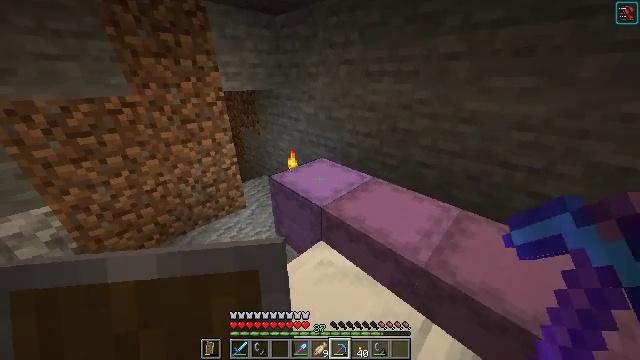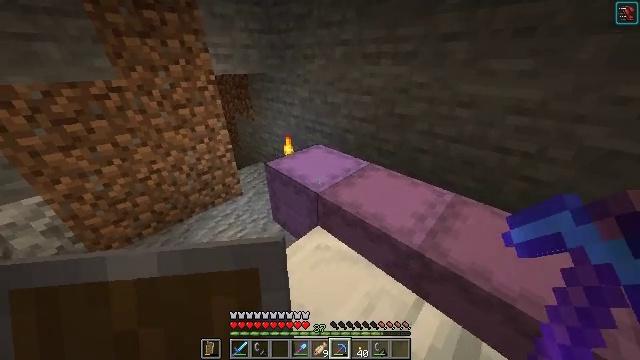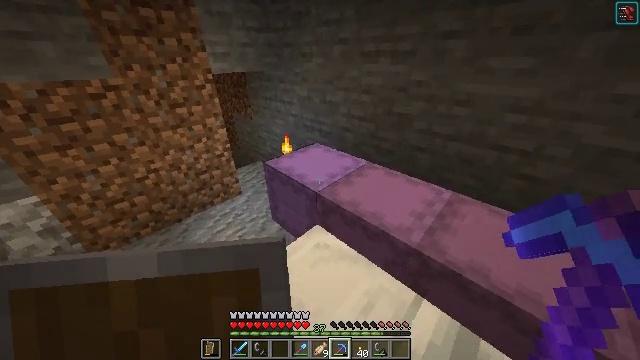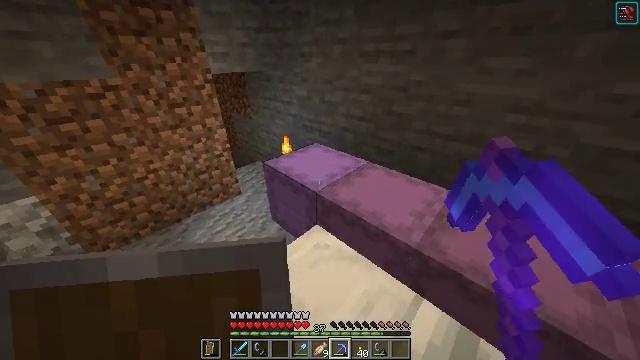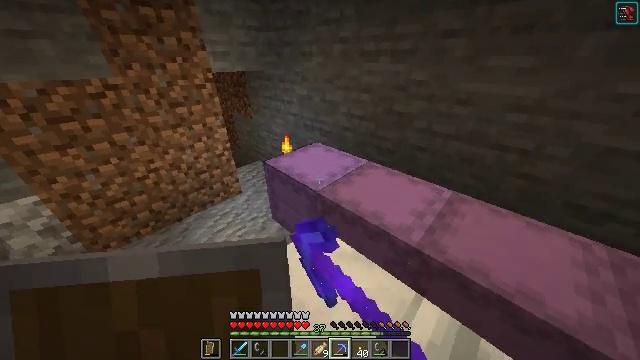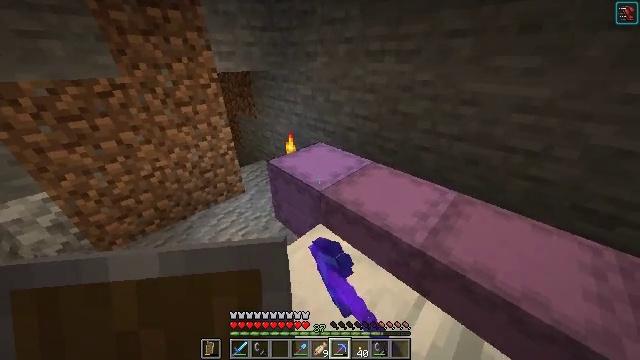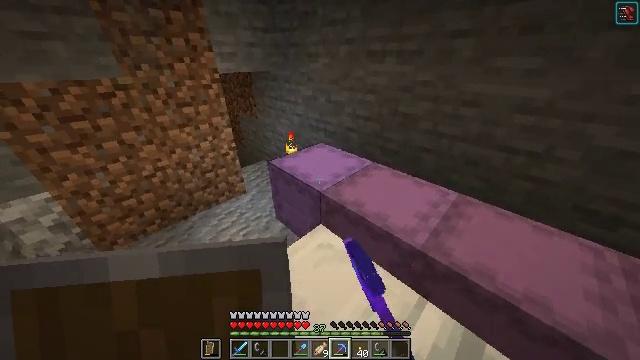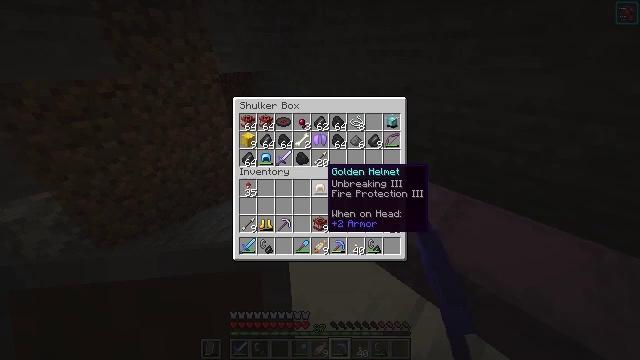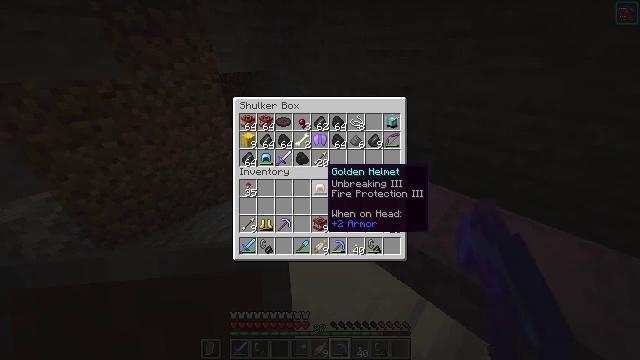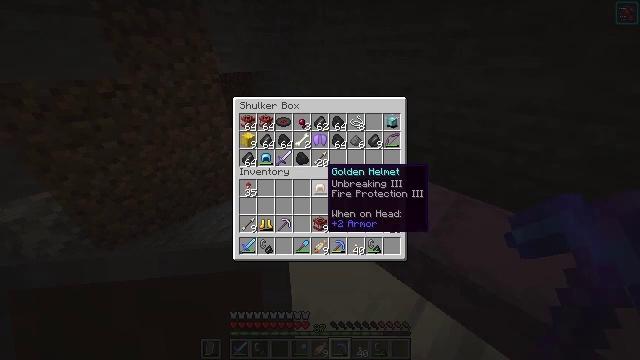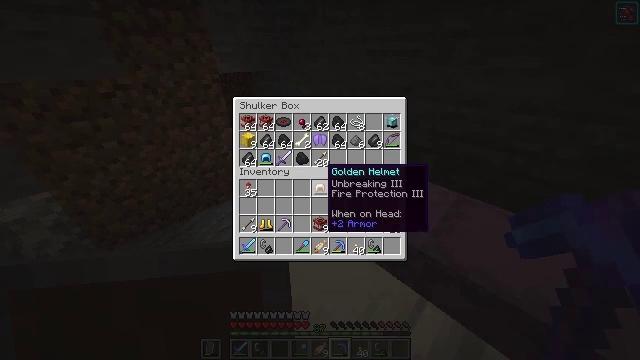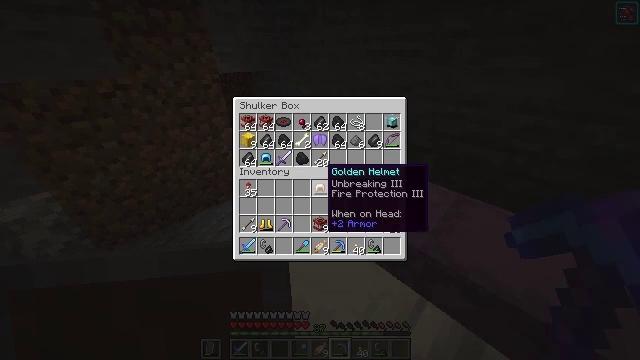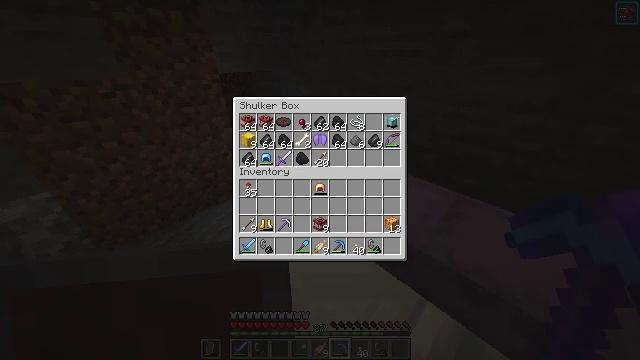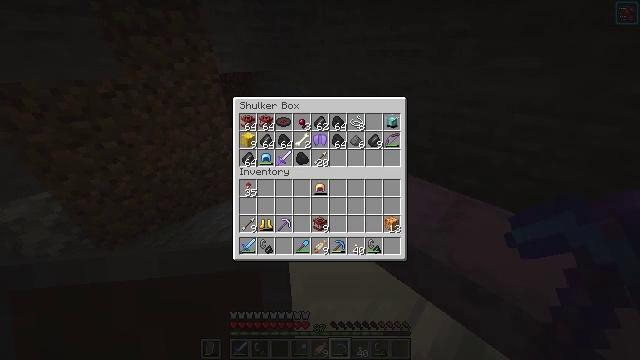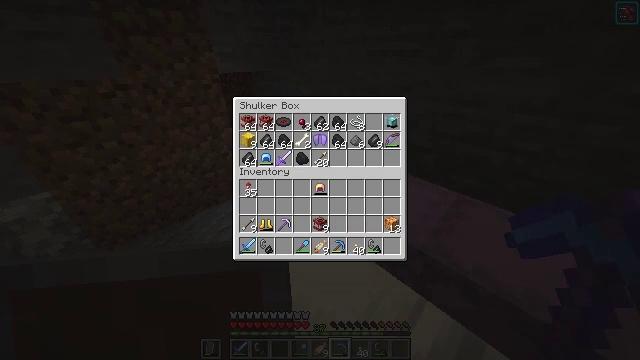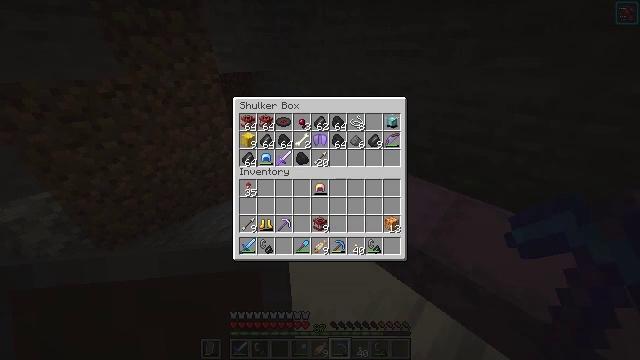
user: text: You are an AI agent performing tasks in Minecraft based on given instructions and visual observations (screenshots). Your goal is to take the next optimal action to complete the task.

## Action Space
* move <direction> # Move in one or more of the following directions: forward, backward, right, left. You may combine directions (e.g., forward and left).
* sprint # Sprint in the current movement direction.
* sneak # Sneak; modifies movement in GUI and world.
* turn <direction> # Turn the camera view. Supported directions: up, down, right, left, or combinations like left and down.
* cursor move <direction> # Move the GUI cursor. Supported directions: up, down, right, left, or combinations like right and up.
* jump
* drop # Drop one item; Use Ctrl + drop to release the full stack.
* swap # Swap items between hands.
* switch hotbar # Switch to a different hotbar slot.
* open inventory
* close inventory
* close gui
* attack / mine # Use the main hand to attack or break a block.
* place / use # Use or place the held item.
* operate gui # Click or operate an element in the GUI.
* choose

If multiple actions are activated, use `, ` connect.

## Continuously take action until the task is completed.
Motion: motion action
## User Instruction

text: Remove crimson fungus from its spot.
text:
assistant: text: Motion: turn right and down
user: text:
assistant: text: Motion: use / place
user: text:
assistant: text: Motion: use / place
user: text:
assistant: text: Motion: use / place
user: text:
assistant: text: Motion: turn left
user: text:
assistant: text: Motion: no_op
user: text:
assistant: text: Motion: open gui
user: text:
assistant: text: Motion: no_op
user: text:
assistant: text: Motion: no_op
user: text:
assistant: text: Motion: no_op
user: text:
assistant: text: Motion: no_op
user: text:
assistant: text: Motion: cursor move right and up
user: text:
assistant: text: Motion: cursor move right and up
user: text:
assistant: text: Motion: sneak
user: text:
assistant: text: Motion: sneak
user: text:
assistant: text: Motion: sneak, cursor move left and down
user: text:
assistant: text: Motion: sneak, cursor move down
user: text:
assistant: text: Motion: sneak
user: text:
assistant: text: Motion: sneak, cursor move left and down
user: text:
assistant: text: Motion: sneak
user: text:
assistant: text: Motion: sneak, choose
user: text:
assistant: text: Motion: sneak, choose
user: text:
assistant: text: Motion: sneak, cursor move left
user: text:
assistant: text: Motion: sneak, cursor move left
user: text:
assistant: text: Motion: sneak
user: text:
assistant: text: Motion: sneak
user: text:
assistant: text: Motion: sneak
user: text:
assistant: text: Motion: sneak
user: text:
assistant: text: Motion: sneak, choose
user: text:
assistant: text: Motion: sneak, choose